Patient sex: M
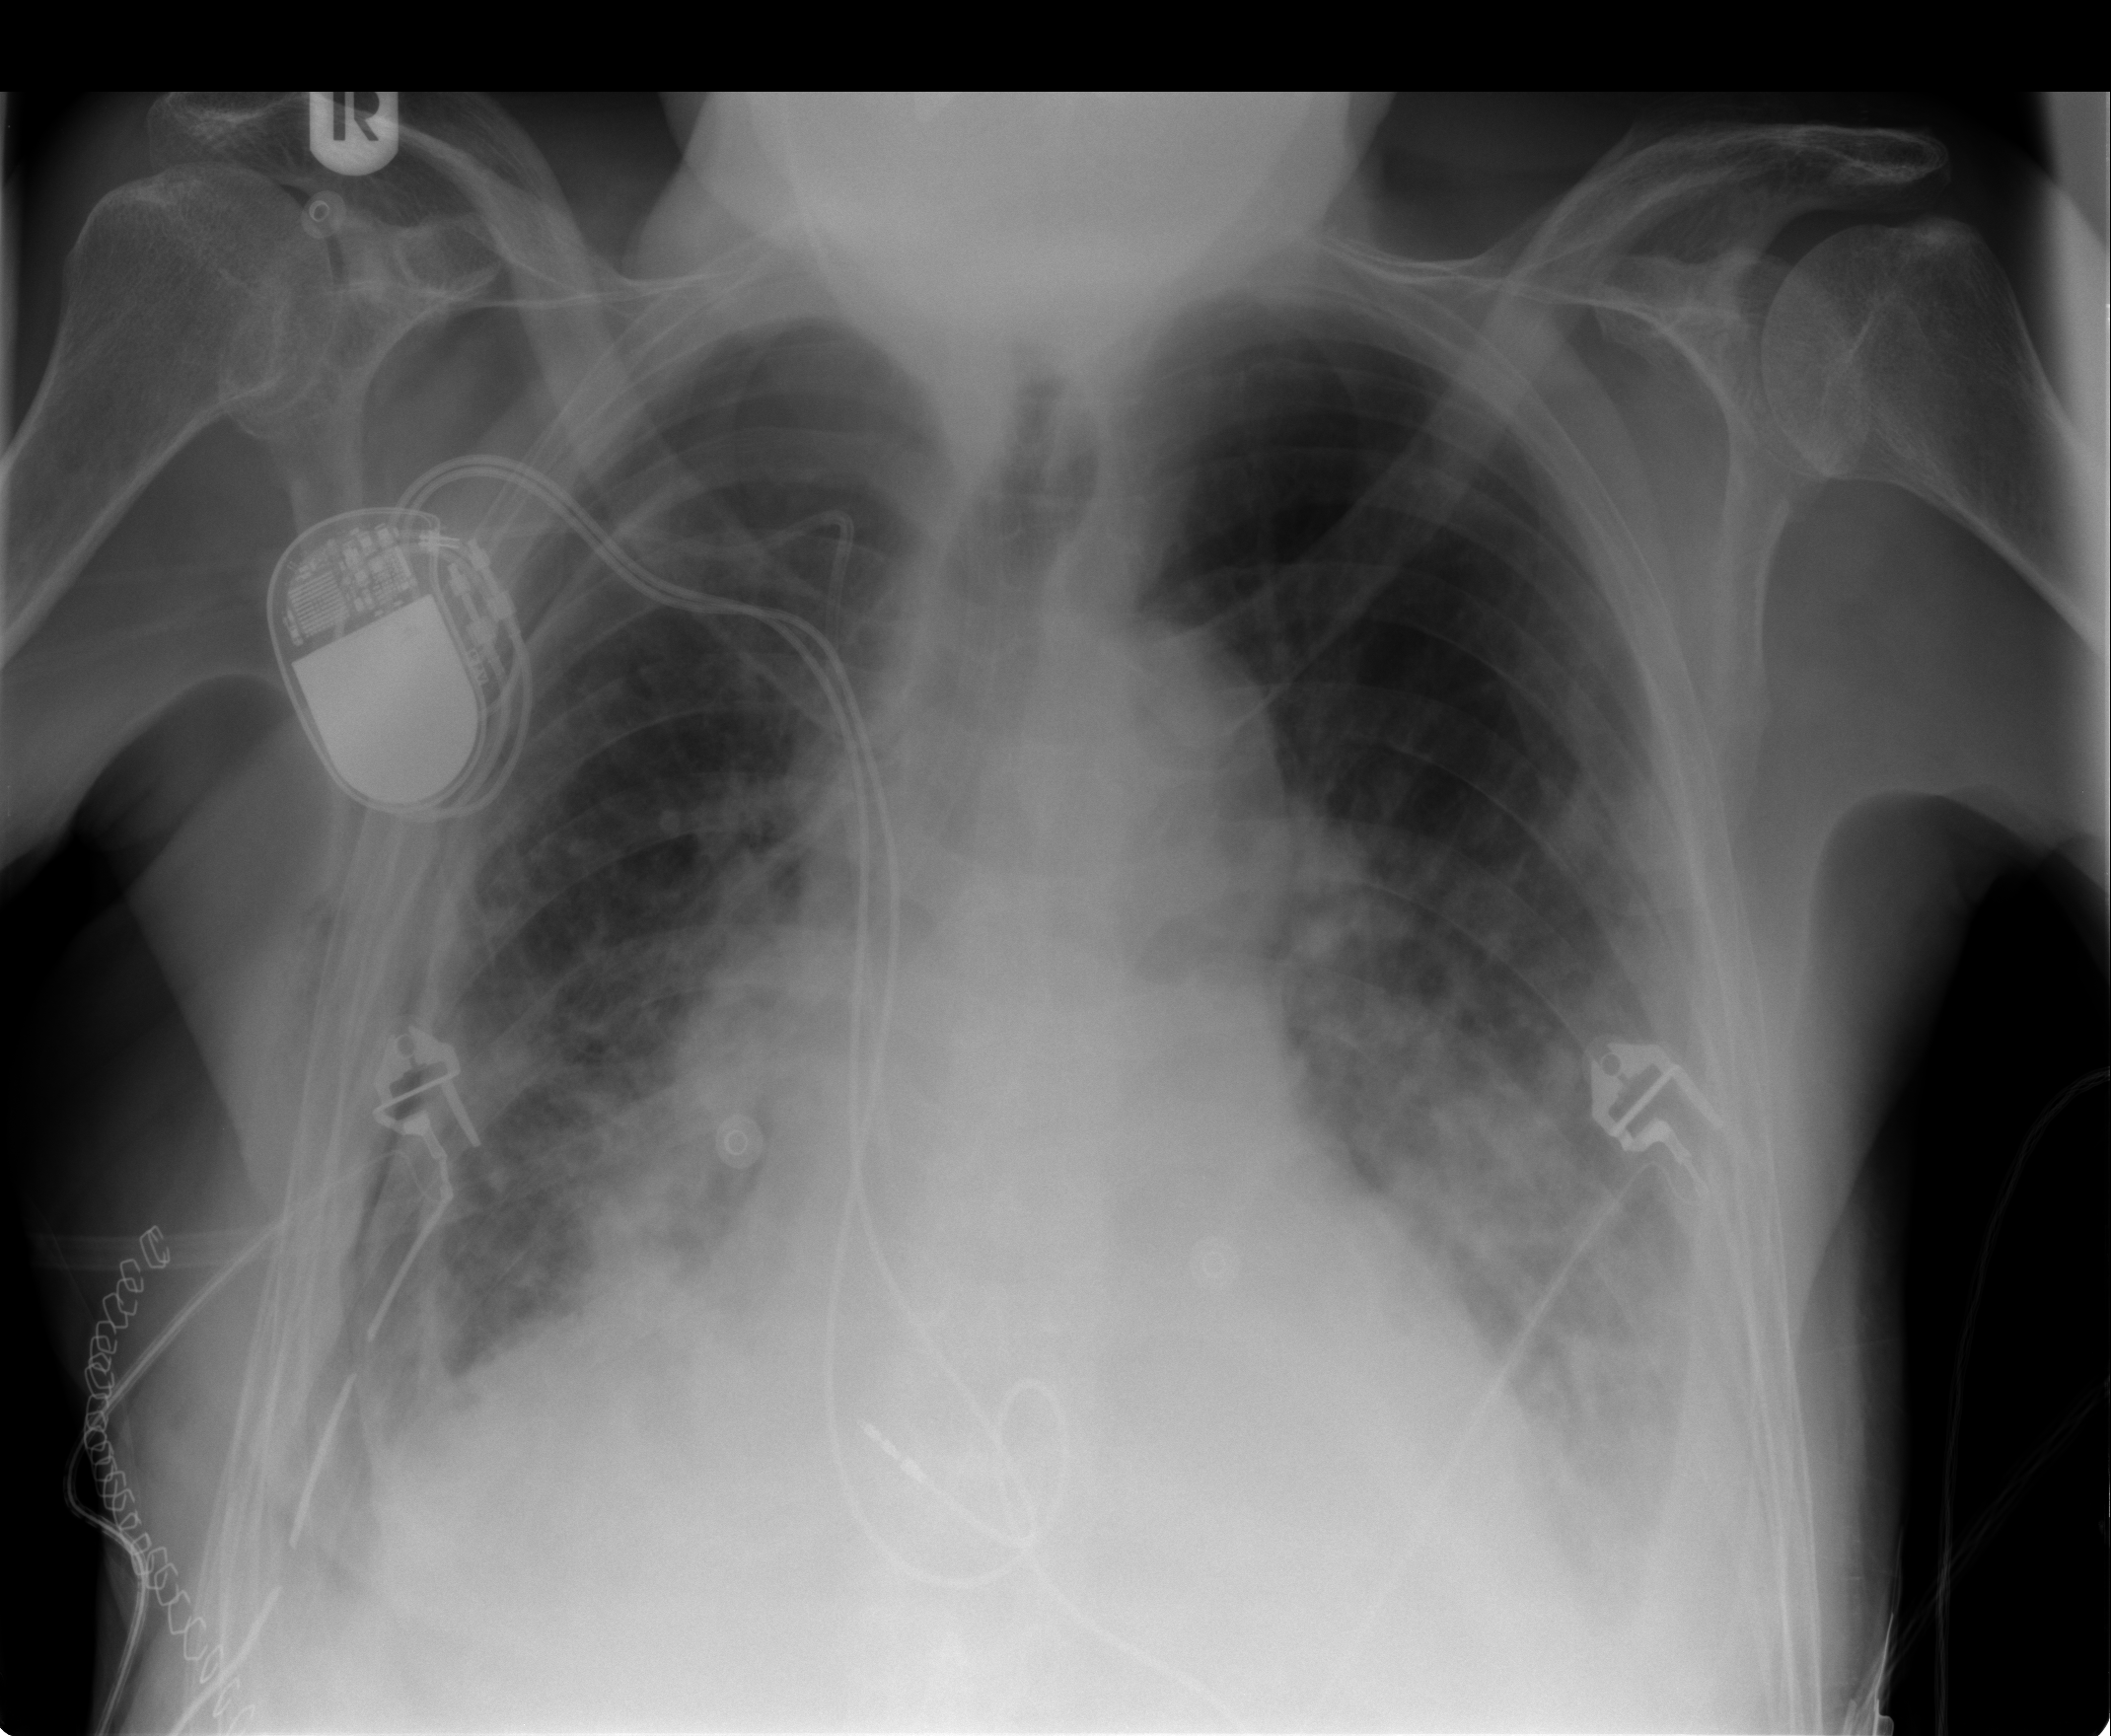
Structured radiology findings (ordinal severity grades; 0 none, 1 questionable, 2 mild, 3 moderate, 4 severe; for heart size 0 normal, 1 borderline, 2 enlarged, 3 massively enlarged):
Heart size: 1
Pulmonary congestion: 2
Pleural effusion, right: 2
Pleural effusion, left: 2
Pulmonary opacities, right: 2
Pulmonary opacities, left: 2
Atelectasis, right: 2
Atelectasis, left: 2